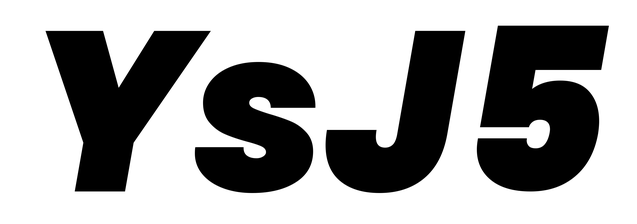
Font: Poppins-BlackItalic